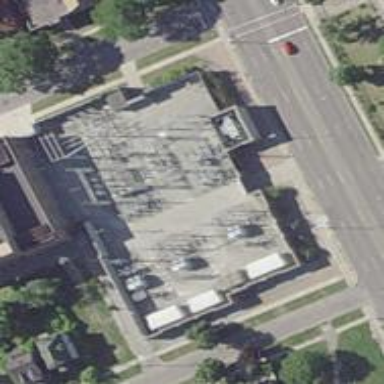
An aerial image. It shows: Power pole.